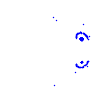
Particle: pion